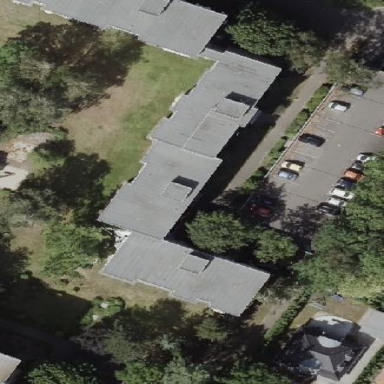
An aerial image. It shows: Building with apartments and flat roof.